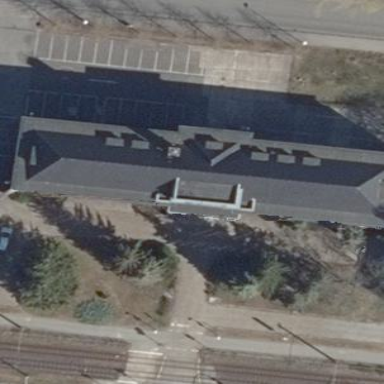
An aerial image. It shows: Building.